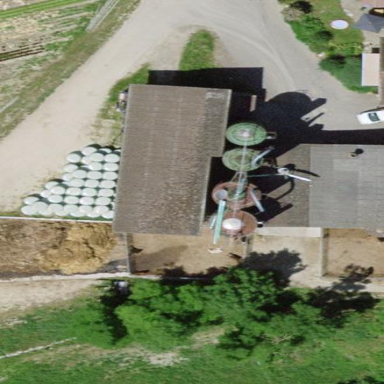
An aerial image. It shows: Rural barn.